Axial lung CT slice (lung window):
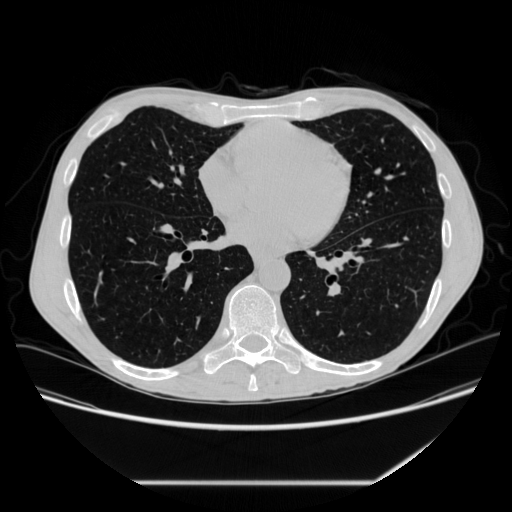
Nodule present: no